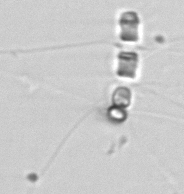
Label: Chaetoceros